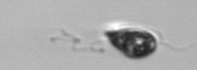
Label: Euglena